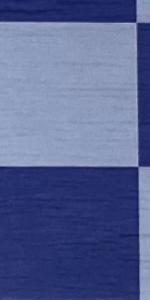
Label: Empty